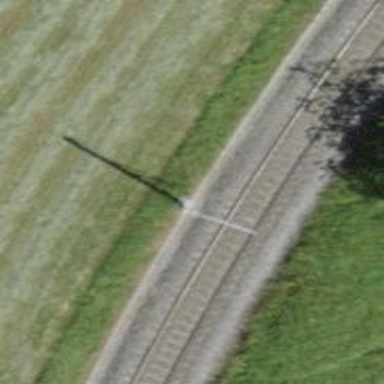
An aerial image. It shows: Single-track electrified railway with contact line.